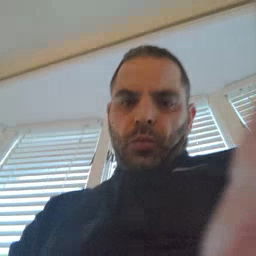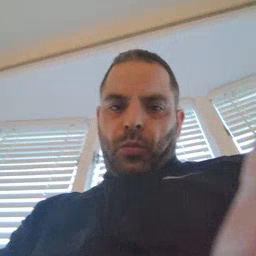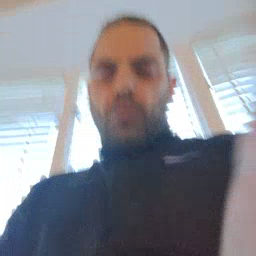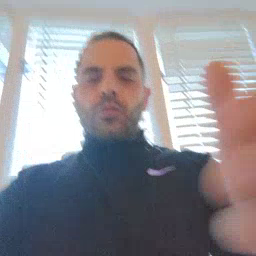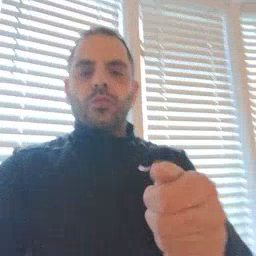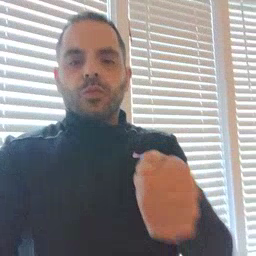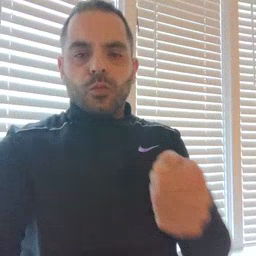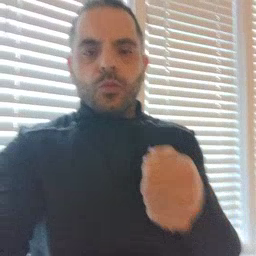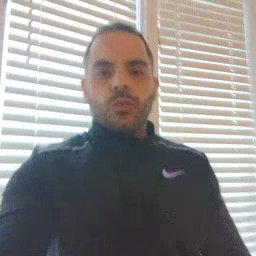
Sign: drawer